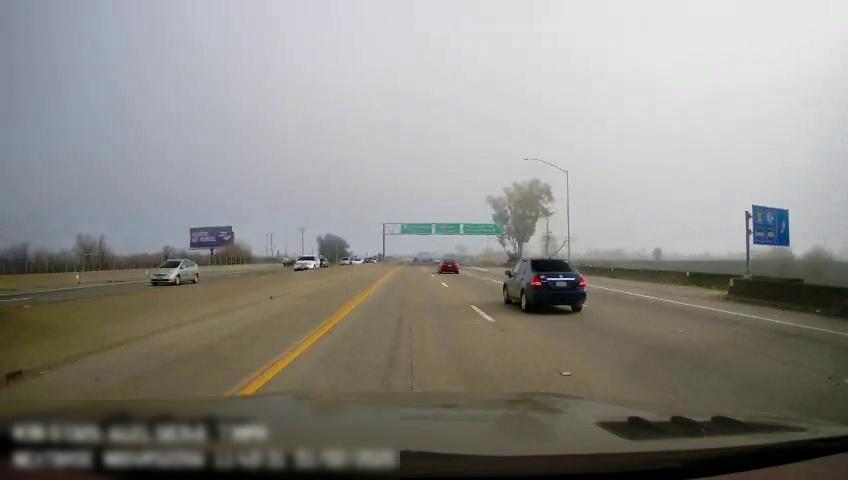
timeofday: Day
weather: Sunny
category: Drivable Space
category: Vehicles | Car
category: Vehicles | SUV
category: Vehicles | Car
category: Vehicles | Truck
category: Vehicles | Car
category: Drivable Space
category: Vehicles | Car
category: Vehicles | Car
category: Lanes | Opposite Lane
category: Lanes | Opposite Lane
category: Lanes | Current Lane
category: Lanes | Current Lane
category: Lanes | Alternate Lane
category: Lanes | Alternate Lane
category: Traffic | Signs
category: Traffic | Signs
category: Traffic | Signs
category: Traffic | Signs
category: Traffic | Signs